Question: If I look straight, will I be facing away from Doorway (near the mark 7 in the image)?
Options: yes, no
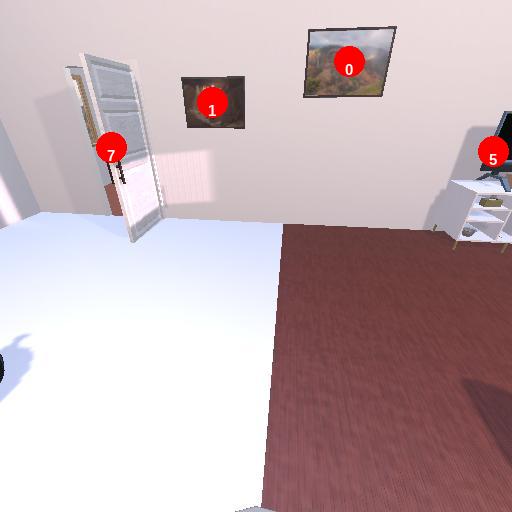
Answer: yes